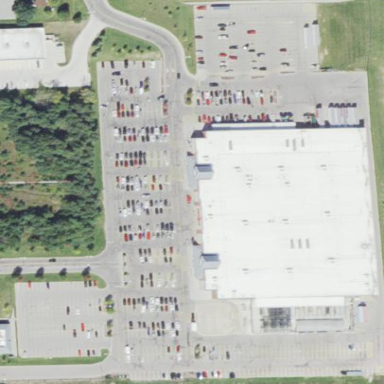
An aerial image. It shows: Parking area.